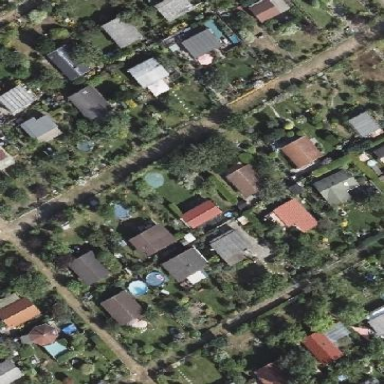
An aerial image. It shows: Plot in the allotments.